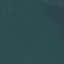
Land use / land cover: SeaLake